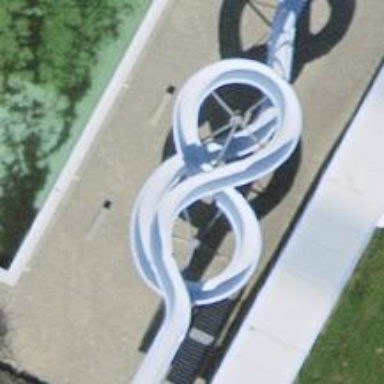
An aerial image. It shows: Water slide attraction.